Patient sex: F
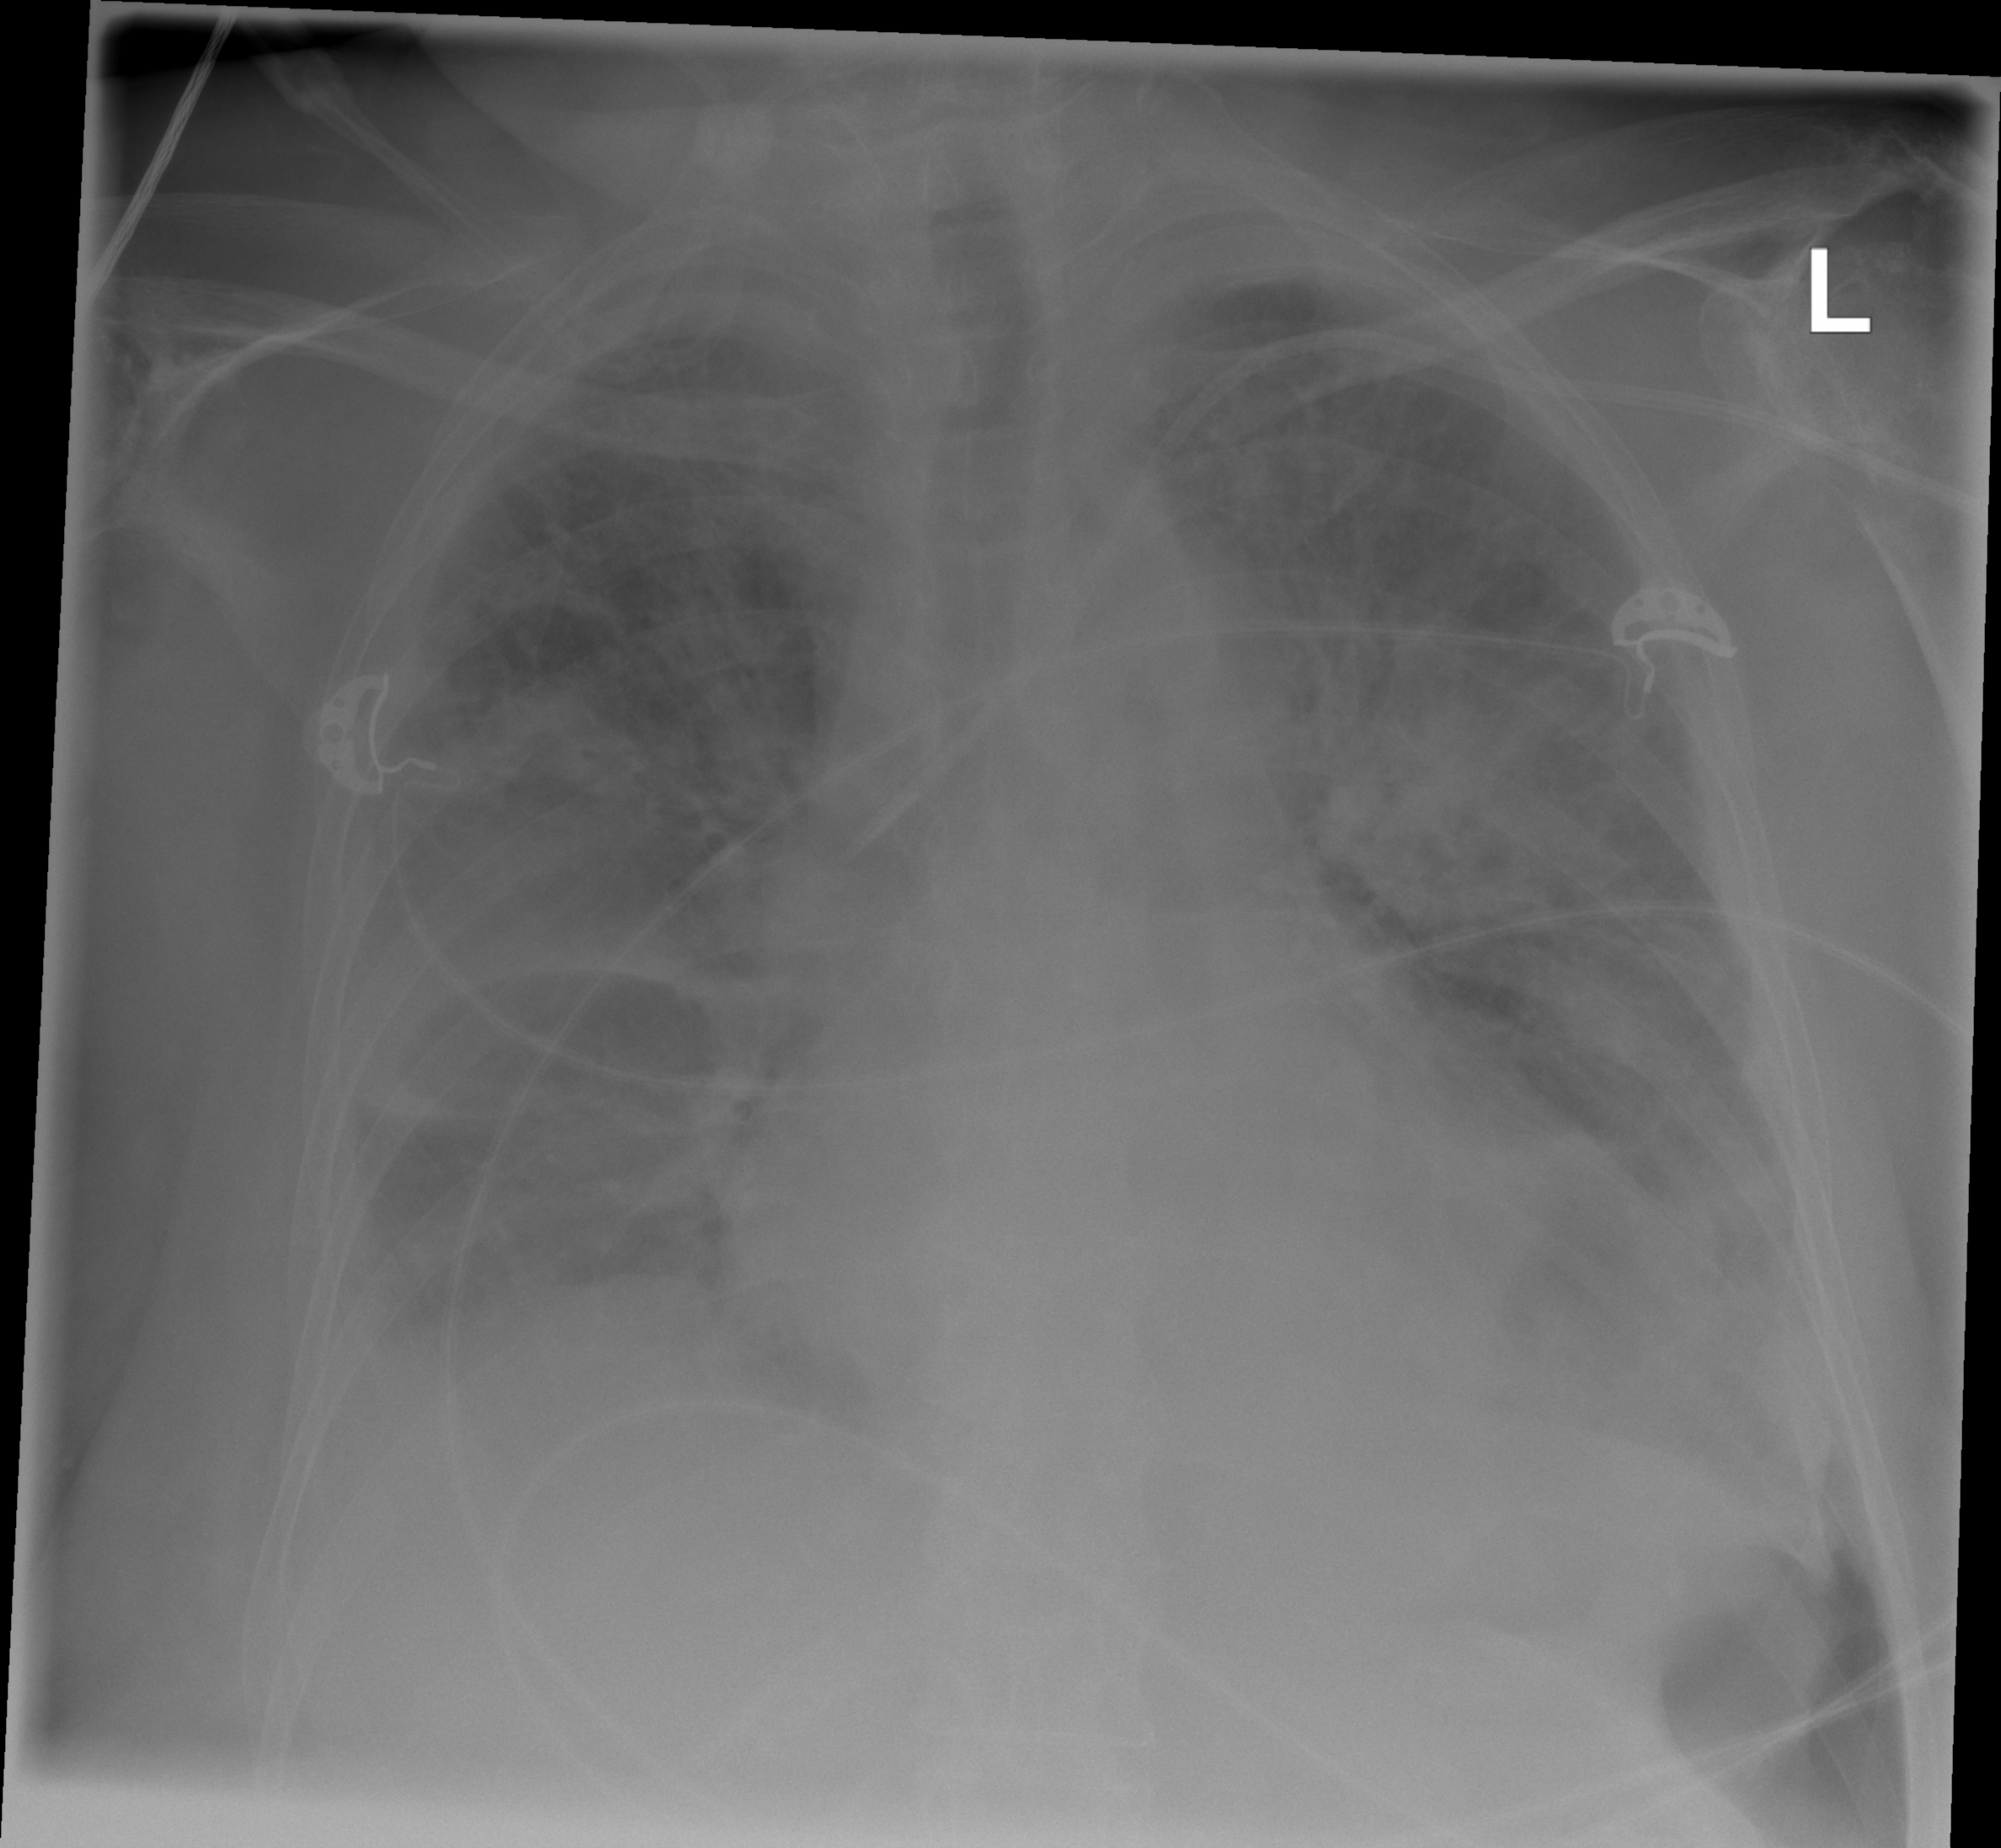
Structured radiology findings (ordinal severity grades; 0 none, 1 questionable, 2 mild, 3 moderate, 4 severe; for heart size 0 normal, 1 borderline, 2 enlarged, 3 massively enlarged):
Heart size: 2
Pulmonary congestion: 2
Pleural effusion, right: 2
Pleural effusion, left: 1
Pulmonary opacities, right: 2
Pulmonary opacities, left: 2
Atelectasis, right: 2
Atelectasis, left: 3